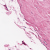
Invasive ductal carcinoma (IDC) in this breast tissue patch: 0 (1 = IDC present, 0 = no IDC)